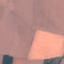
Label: AnnualCrop